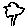
Label: tree